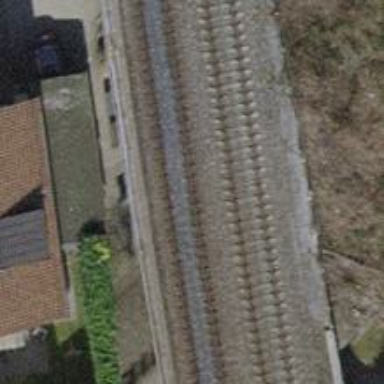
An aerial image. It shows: Bridge over electrified railway with contact line.